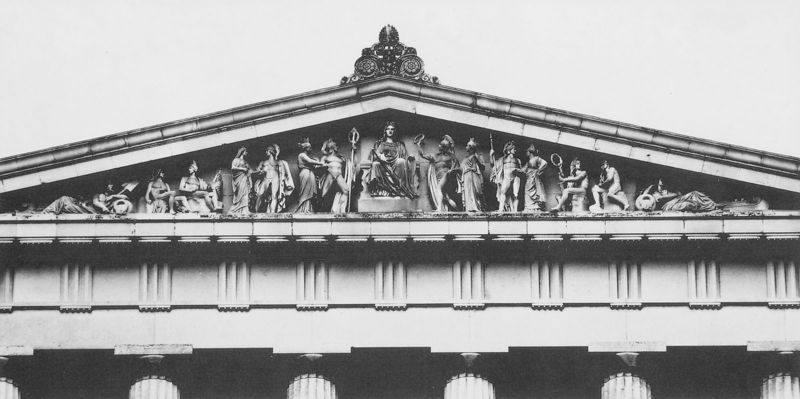
Titel: Walhalla in Donaustauf
Künstler: Leo von Klenze
Standort: Donaustauf, Walhalla (EU - D - Bayern)
Schlagwörter: gott, himmel, dreieck, frauen, menschen, marmor, männer, säule, säulen, dach, gebäude, stein, kannelierung, relief, giebel, figuren, könig, thron, stuck, foto, antike, schwarz weiss, kranz, fries, gesims, skulpturen, statuen, giebelfeld, götter, zeus, griechisch, griechenland, huldigung, tempel, königin, dorisch, anbeten, athene, rosetten, zepter, athen, siegeskranz, tympanon, triglyphen, architraph, kannelur, gieble, akroterion, poseidon, kannellur, sulen, sw, figuren#, altes rom, tirglyphen, metoipen